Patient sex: M
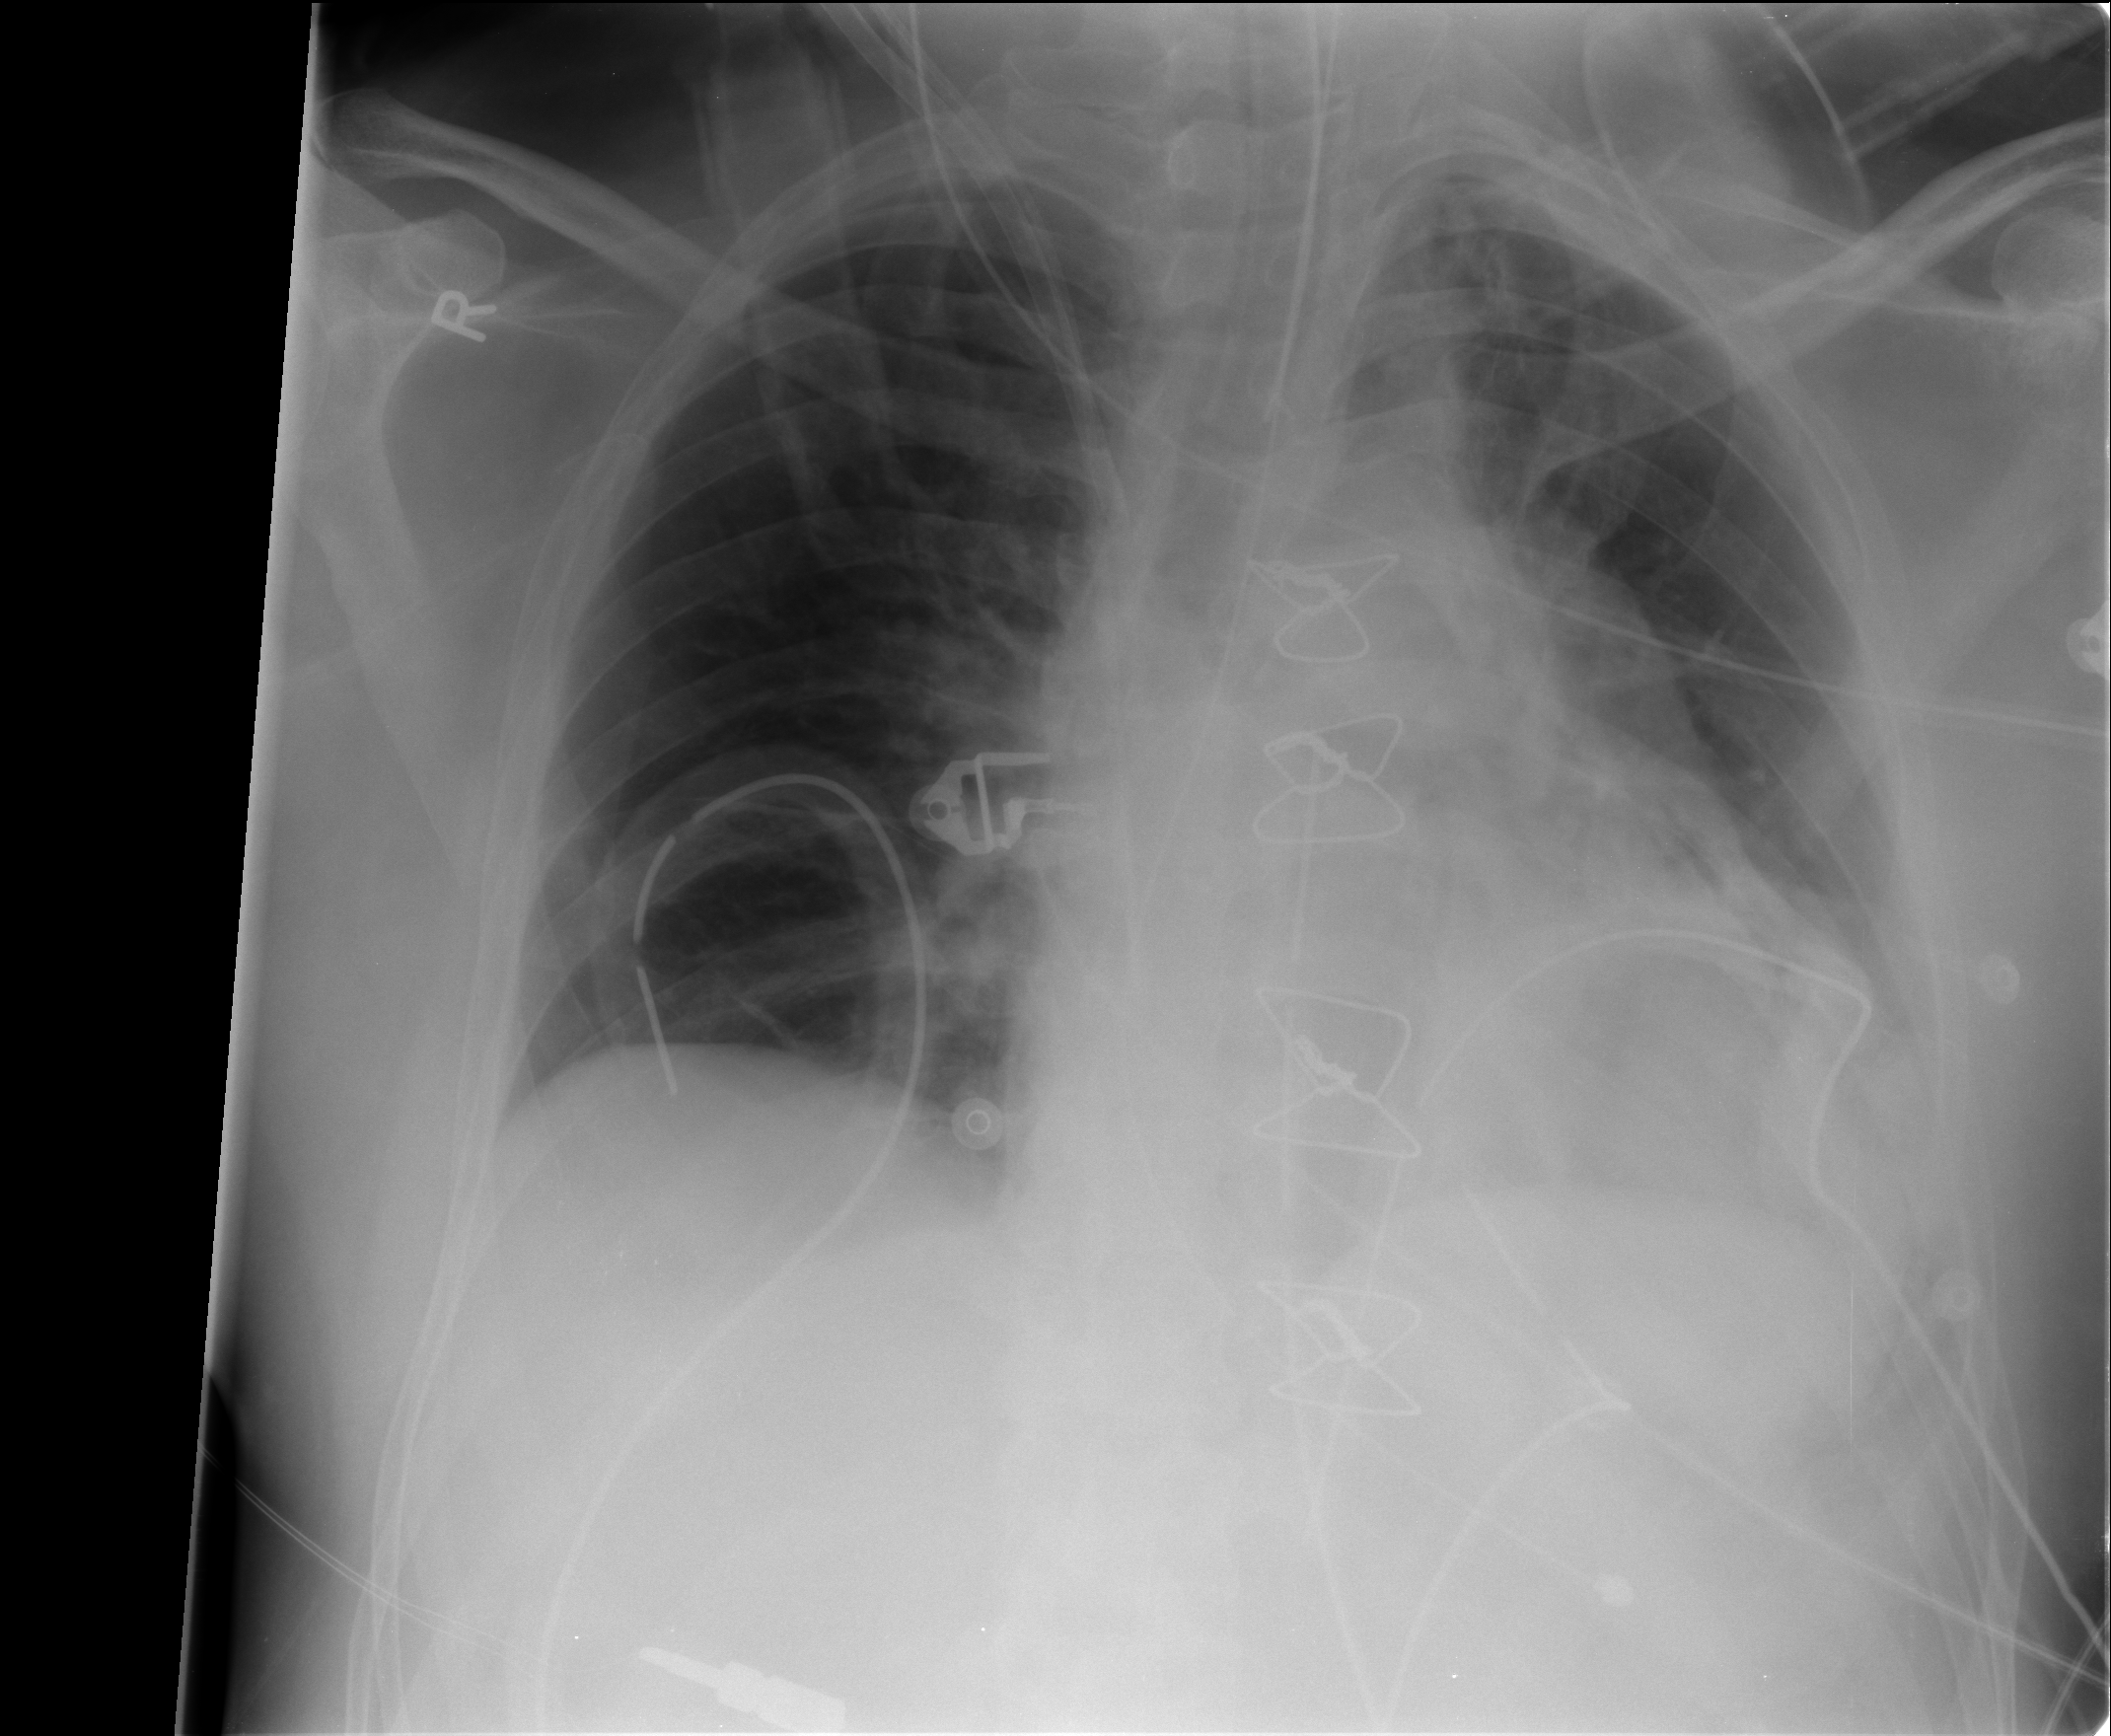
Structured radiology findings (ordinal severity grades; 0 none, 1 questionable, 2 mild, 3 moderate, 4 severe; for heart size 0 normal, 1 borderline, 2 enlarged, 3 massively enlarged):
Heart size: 2
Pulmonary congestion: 0
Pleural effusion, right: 0
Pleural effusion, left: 2
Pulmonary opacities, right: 0
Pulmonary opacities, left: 2
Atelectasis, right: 2
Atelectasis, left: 2